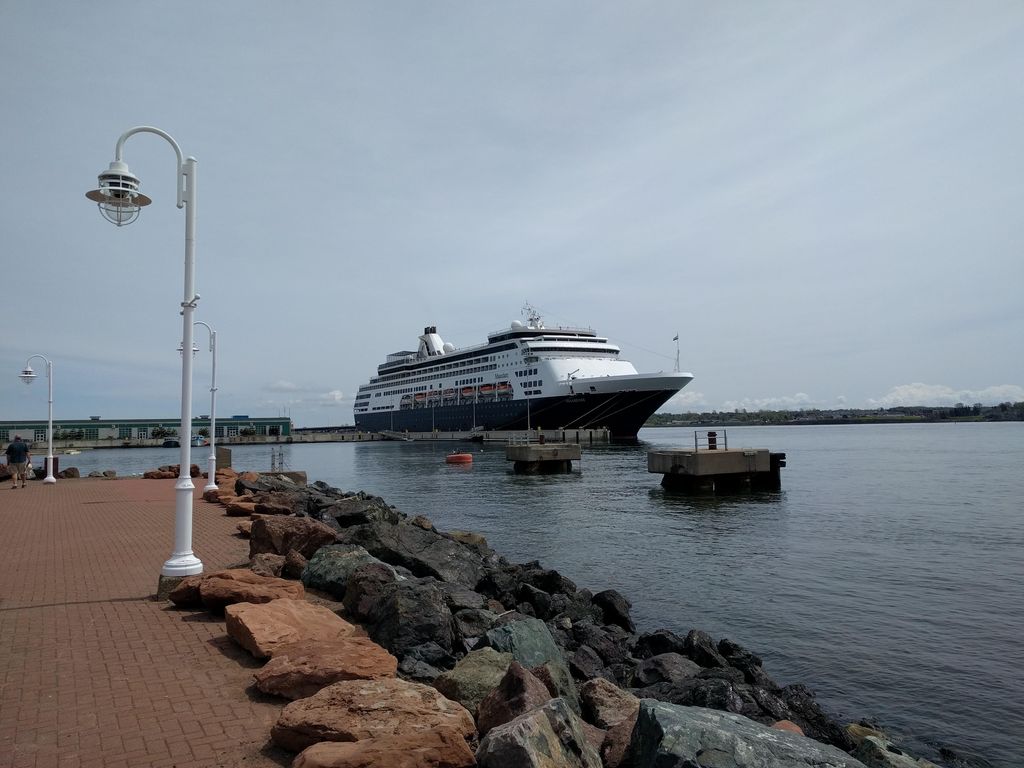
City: charlottetown